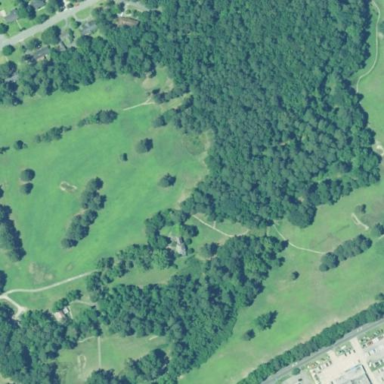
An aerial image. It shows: Golf course surrounded by greenery.